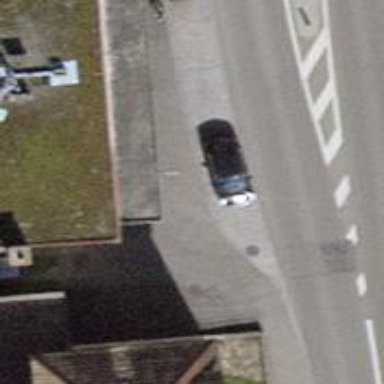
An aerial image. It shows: Sidewalk along the footway.